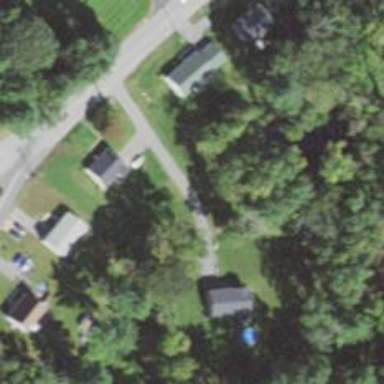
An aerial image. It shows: Residential driveway used as service road.